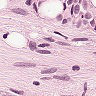
Metastatic tissue present: yes